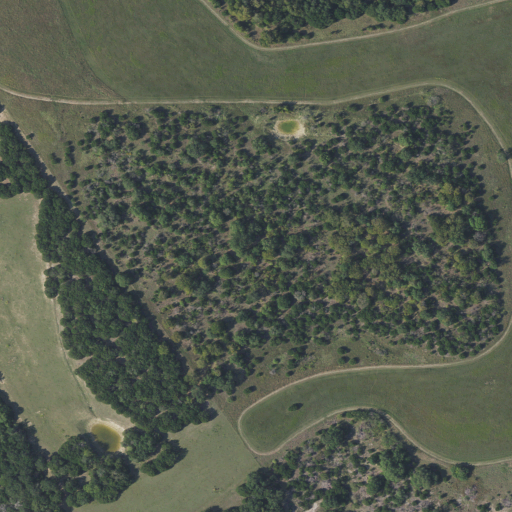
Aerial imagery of mountain in Texas named Jackson Hill containing grassland, shrub, evergreen forest, and deciduous forest